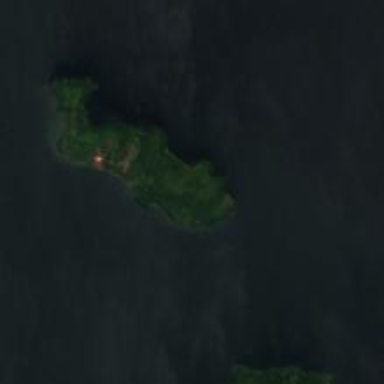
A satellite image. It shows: Islet.